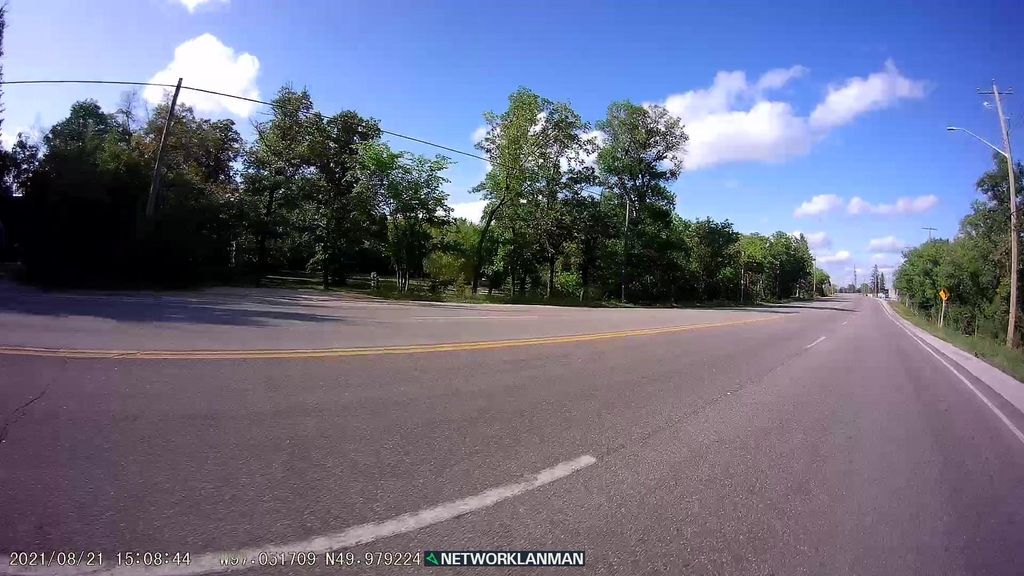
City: winnipeg